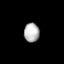
Tissue: lung
Cell type: Endothelial cells
Senescence score: 0.7174
Nuclear area (px): 285
Mean DAPI intensity: 181.228